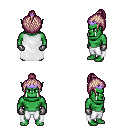
a pixel art fantasy rpg character, male body template, orc, green skin, white cape, white pants, white blonde short topknot hairstyle, purple tiara, metal gloves, four views (front, back, left, right), 2x2 character sprite sheet, small pixel art, hard edges, no anti-aliasing